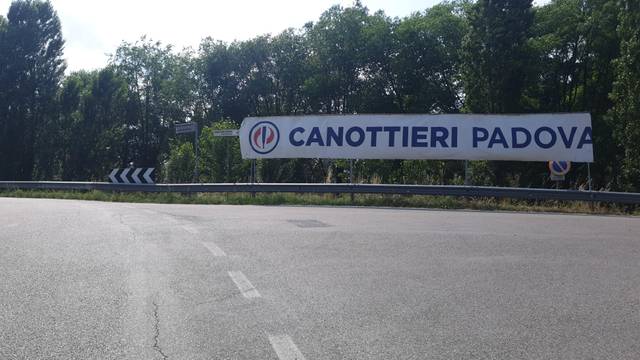
Region: Italy
Coordinates: 45.389, 11.832